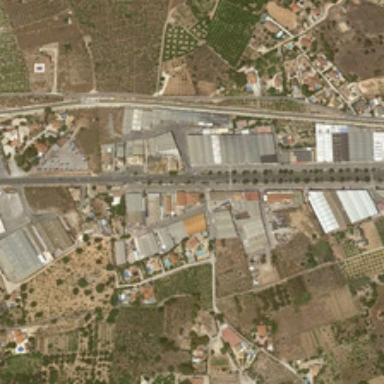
Many buildings and green trees are in an industrial area .